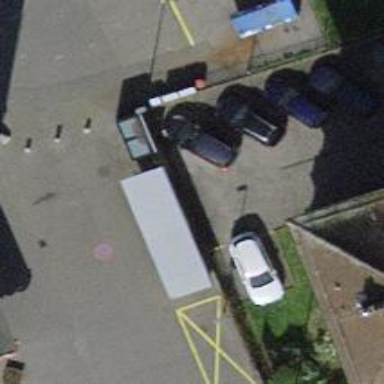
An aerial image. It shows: Bicycle parking area with stands.